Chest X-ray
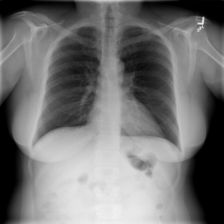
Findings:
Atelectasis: negative
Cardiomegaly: negative
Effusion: negative
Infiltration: negative
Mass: negative
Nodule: negative
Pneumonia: negative
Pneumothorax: negative
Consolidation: negative
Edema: negative
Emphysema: negative
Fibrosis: negative
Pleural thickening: negative
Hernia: negative